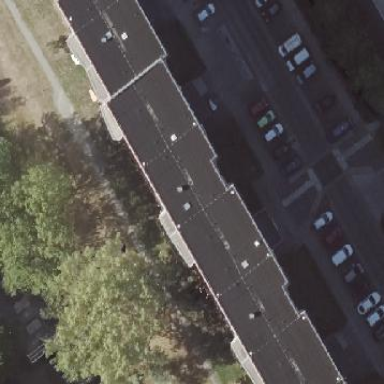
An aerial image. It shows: Residential building with flat gray roof made of tar paper.